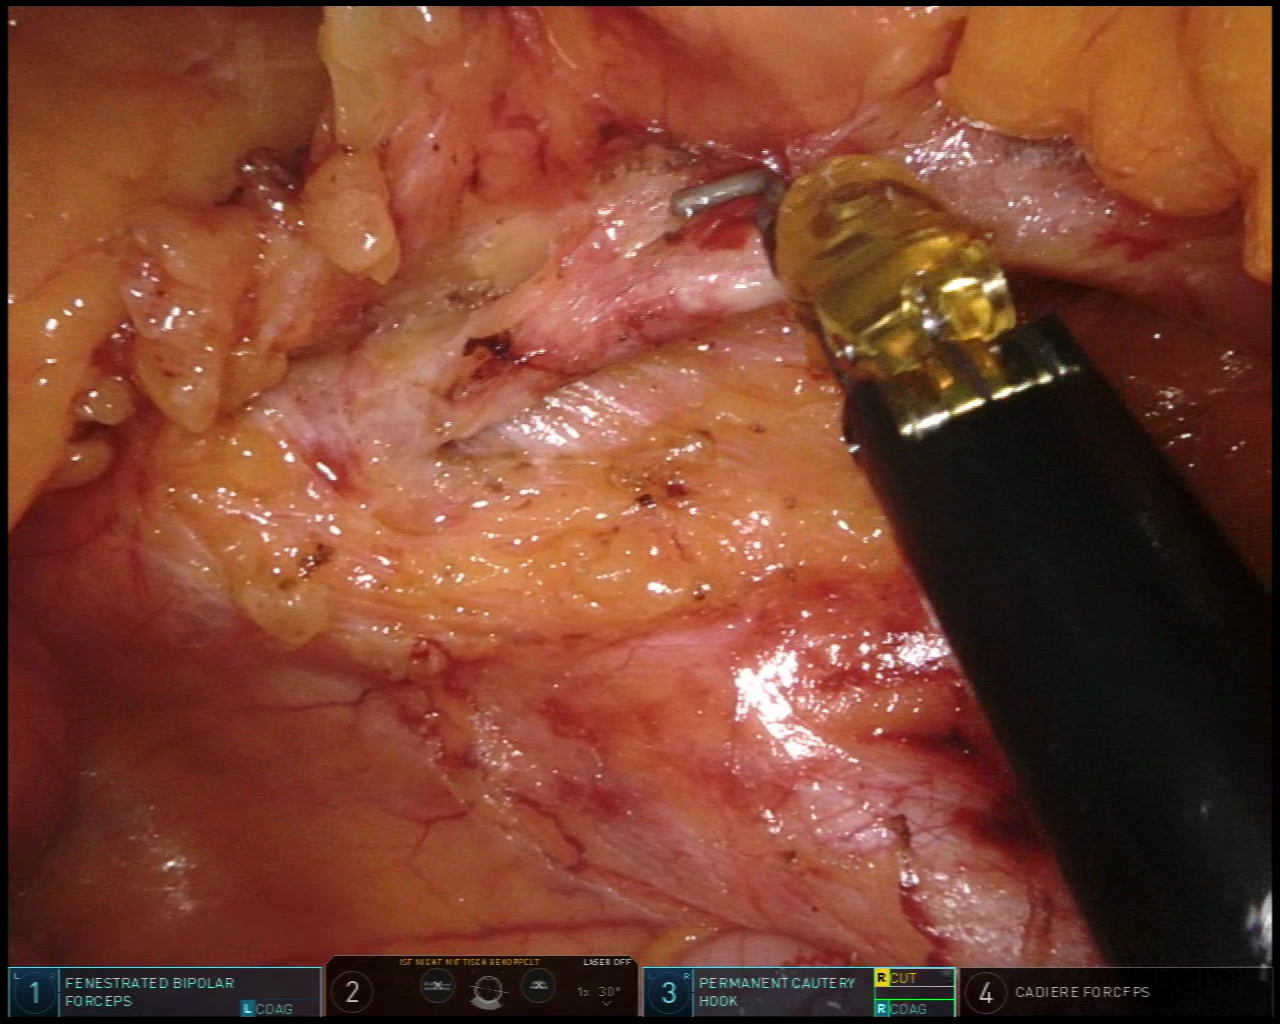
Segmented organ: inferior_mesenteric_artery
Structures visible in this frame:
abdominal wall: no
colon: no
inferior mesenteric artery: yes
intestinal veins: no
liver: no
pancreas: no
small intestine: no
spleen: no
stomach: no
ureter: no
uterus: no
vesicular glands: no